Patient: sex F, age 38
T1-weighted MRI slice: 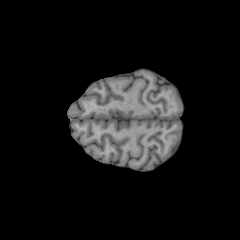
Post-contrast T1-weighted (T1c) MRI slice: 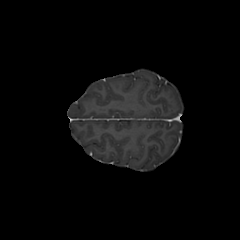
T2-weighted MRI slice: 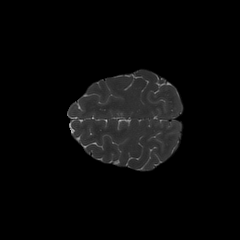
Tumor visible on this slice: no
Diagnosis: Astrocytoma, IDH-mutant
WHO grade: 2